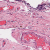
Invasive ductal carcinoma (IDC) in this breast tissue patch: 0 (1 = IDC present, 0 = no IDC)